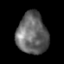
Tissue: lung
Cell type: T cells
Senescence score: 0.2246
Nuclear area (px): 1241
Mean DAPI intensity: 101.936